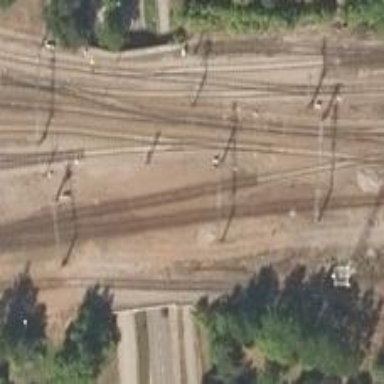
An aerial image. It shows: Continuous rail siding with electrified contact lines.